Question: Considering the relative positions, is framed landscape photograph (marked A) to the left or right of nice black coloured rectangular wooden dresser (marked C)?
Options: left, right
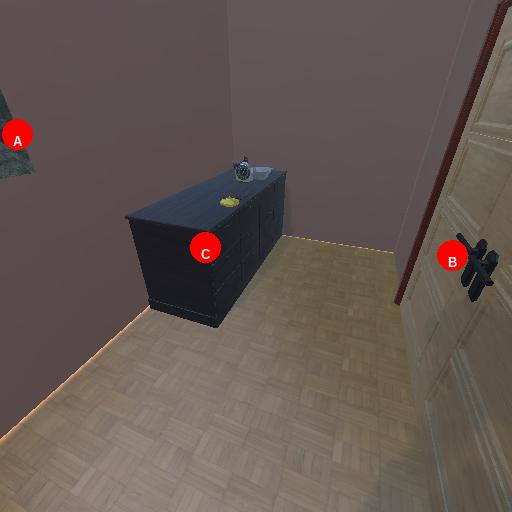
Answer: left